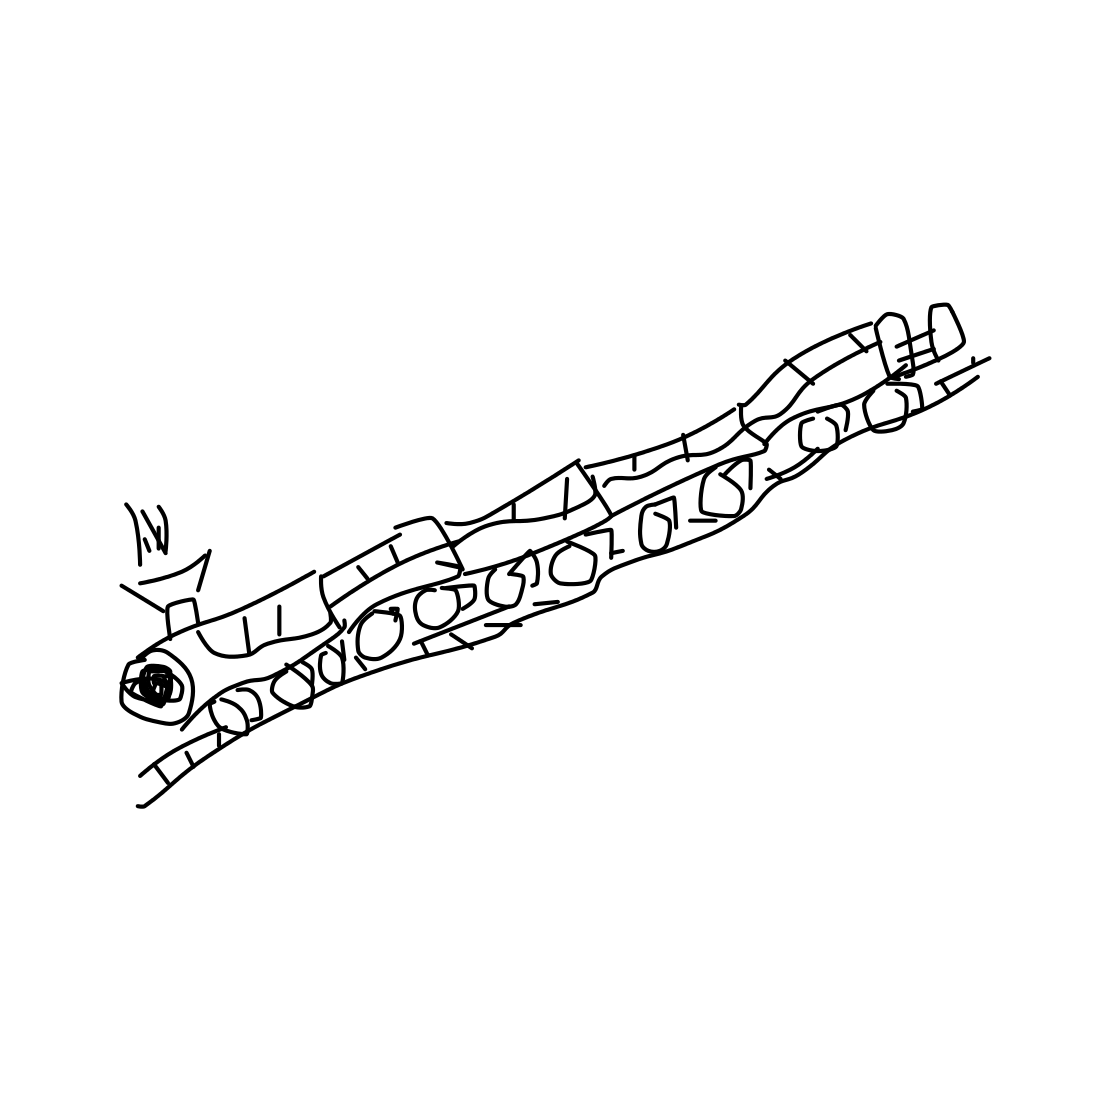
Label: train